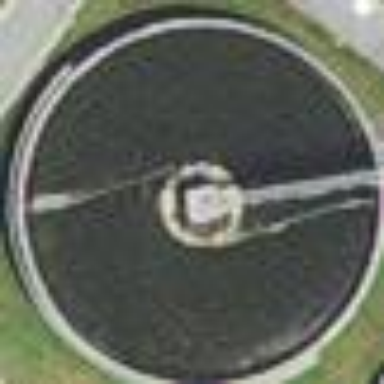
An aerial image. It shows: Image of wastewater.